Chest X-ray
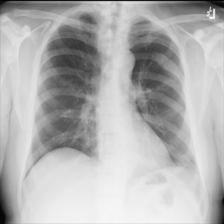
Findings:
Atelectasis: negative
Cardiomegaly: negative
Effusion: positive
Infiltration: negative
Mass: negative
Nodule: negative
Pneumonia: negative
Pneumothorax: negative
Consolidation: negative
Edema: negative
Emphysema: negative
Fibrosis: negative
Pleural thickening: negative
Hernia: negative